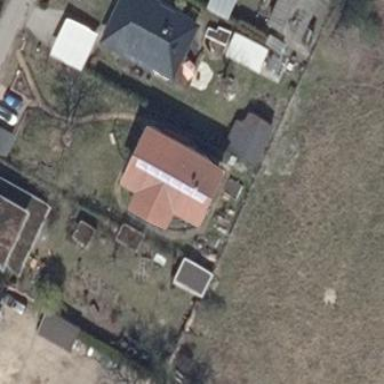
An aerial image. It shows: Simple house.